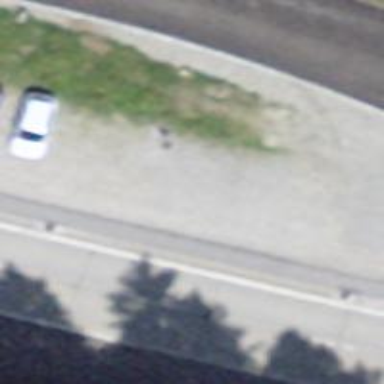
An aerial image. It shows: Bus stop with platform for public transport.